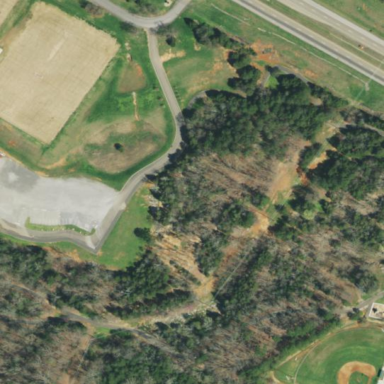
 specifically designed for the sport of disc golf."